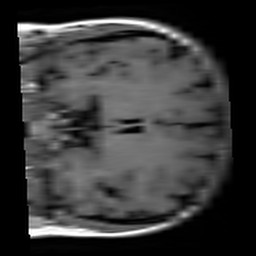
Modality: T1w
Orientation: coronal
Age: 21
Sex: female
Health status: healthy
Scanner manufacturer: siemens
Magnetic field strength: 3 T
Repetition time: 4.1 s
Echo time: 0.0085 s